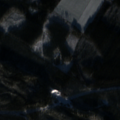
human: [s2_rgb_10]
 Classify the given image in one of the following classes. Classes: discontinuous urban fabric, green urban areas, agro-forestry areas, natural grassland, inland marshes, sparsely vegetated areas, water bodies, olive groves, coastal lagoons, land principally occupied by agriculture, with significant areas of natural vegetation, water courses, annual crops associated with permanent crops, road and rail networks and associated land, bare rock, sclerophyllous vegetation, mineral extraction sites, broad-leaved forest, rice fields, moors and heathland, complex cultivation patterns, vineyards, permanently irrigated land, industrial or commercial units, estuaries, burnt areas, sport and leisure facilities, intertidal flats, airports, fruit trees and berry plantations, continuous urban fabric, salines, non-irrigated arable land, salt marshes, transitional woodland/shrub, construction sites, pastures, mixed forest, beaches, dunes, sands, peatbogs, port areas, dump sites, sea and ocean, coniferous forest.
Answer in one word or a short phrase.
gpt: land principally occupied by agriculture, with significant areas of natural vegetation, coniferous forest, mixed forest